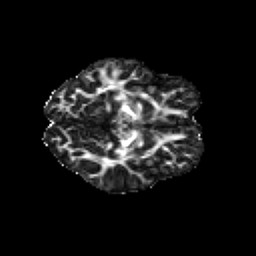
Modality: FA
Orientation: axial
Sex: female
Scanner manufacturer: siemens
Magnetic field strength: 3 T
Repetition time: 5 s
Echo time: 0.071 s